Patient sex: M
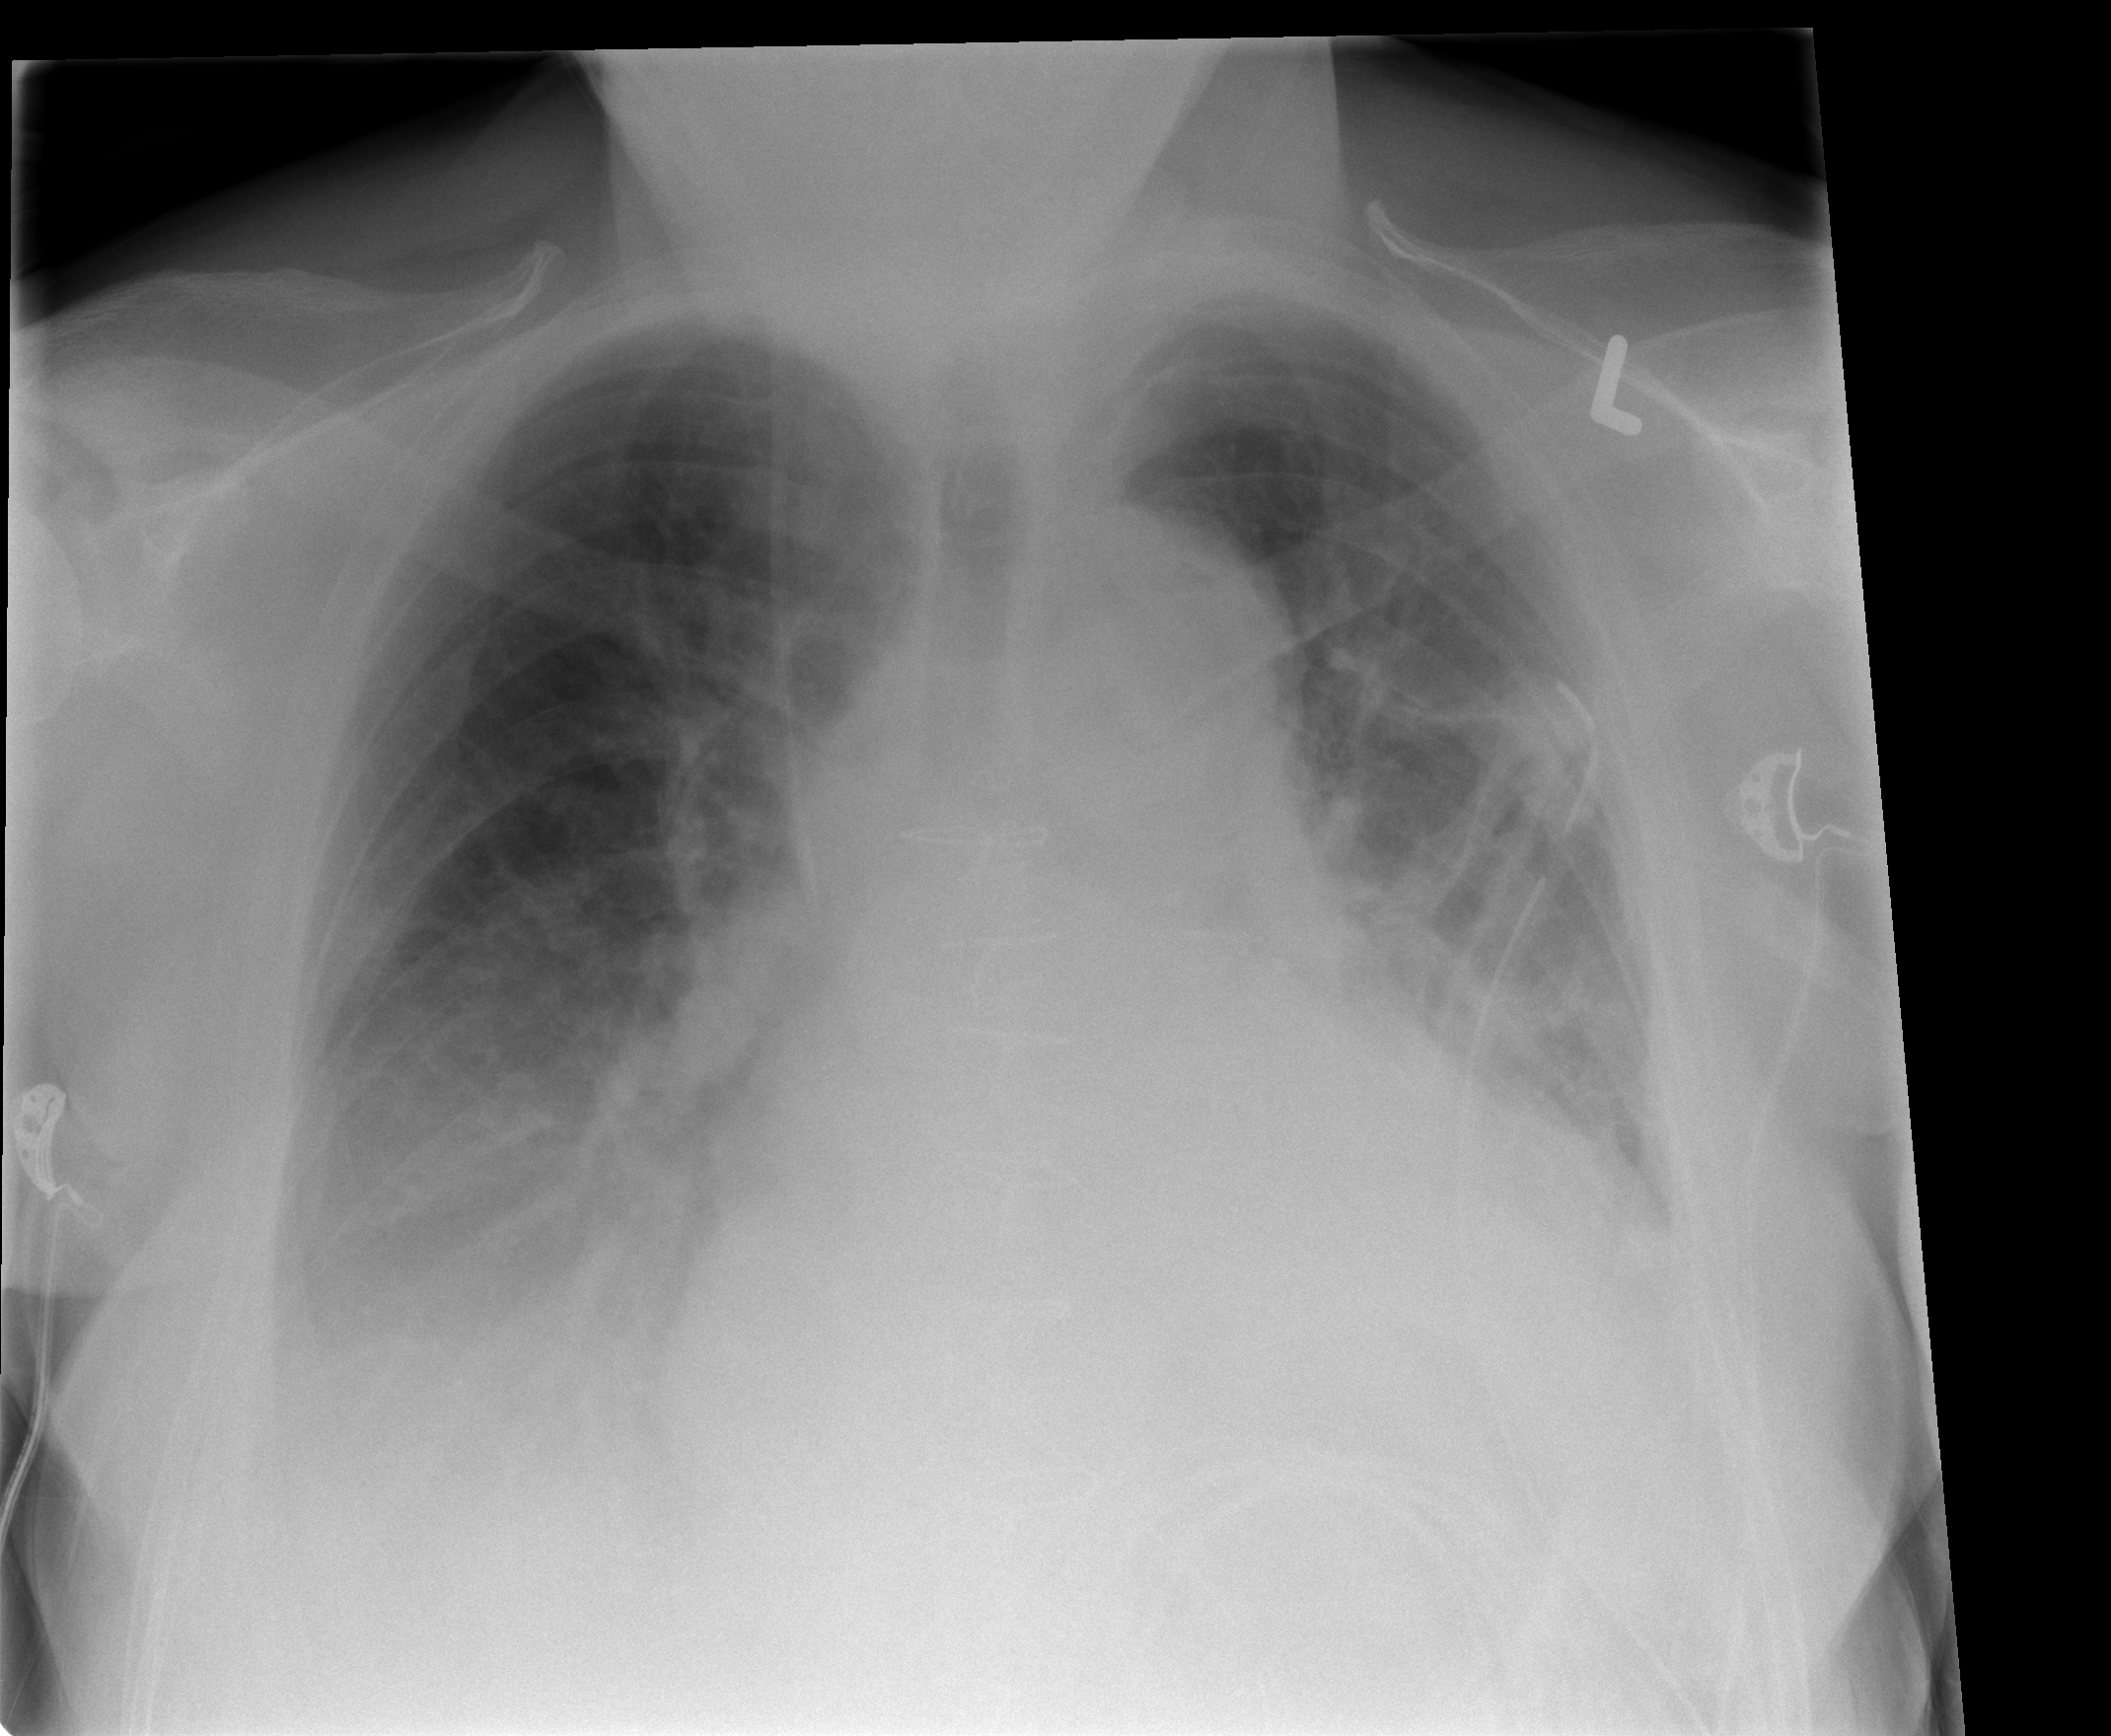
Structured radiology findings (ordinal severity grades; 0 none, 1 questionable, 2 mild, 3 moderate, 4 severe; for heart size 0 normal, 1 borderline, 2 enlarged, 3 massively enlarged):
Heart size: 2
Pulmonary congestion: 2
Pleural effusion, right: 2
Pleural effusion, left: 2
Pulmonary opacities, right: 2
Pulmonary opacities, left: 2
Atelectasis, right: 2
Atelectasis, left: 2